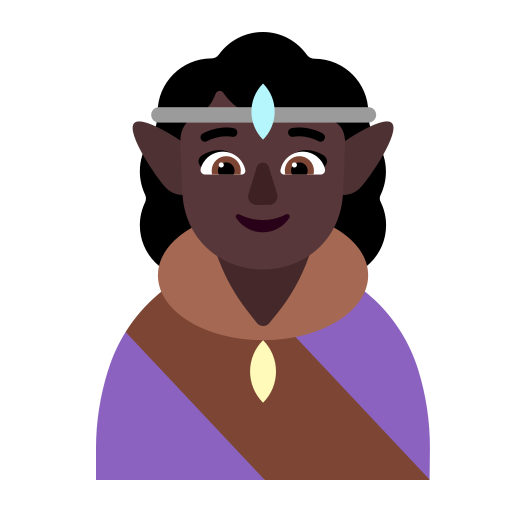
woman elf flat dark